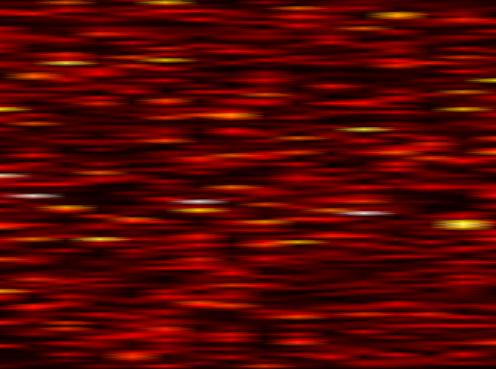
Label: WOLA